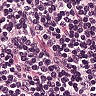
Metastatic tissue present: no